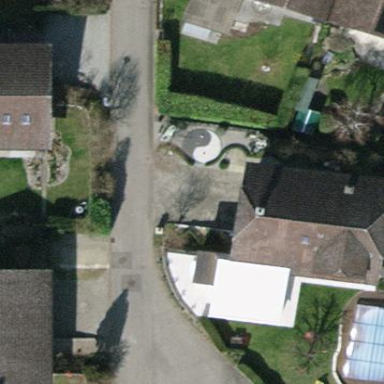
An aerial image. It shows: Detached building with tiled roof.